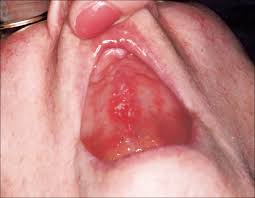
Condition: Mouth Ulcer